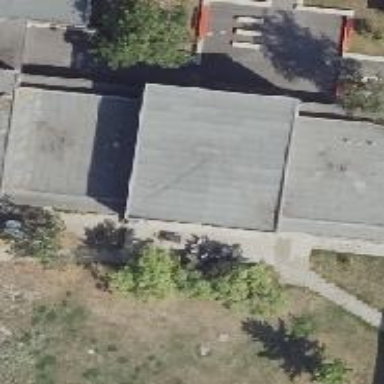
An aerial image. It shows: Community center.